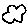
Label: cloud